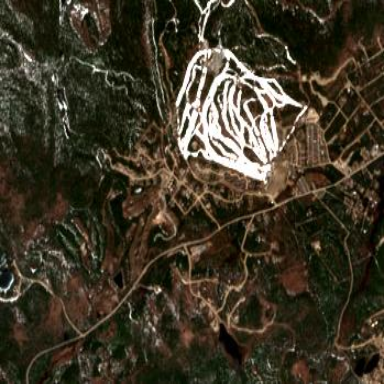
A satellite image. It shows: Area designated for winter sports.